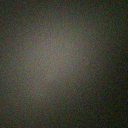
Screen state: off